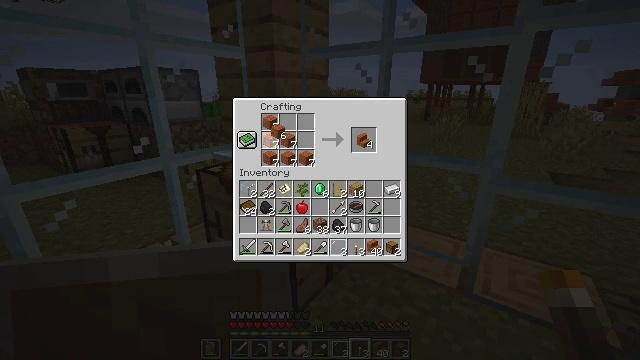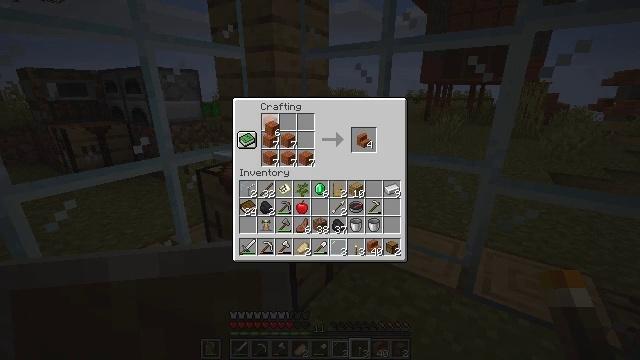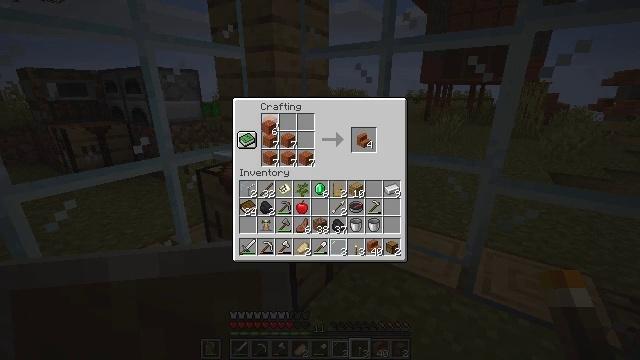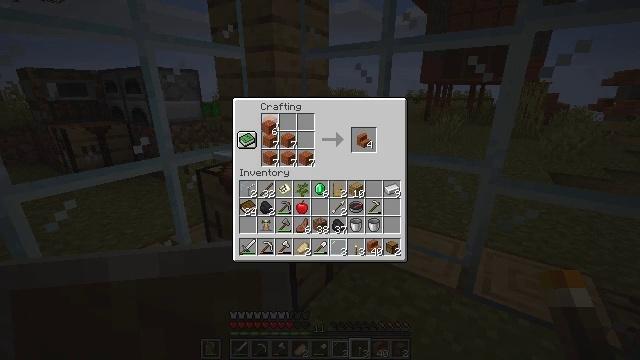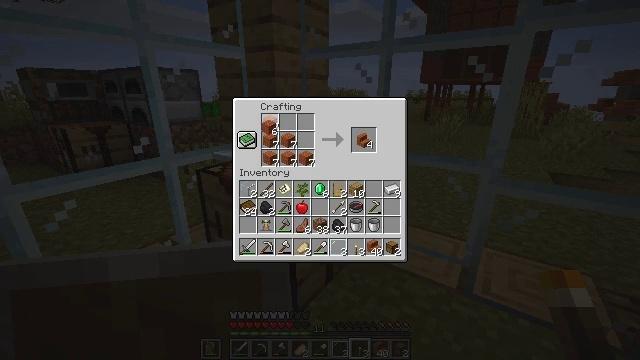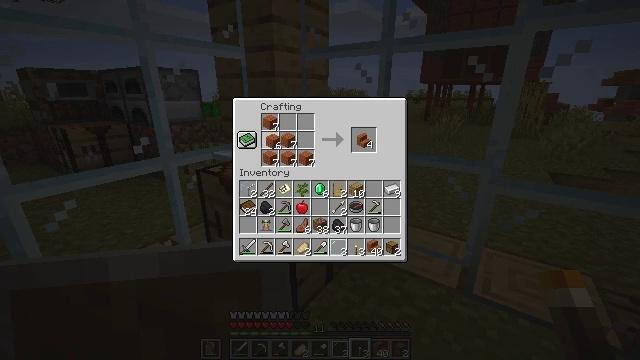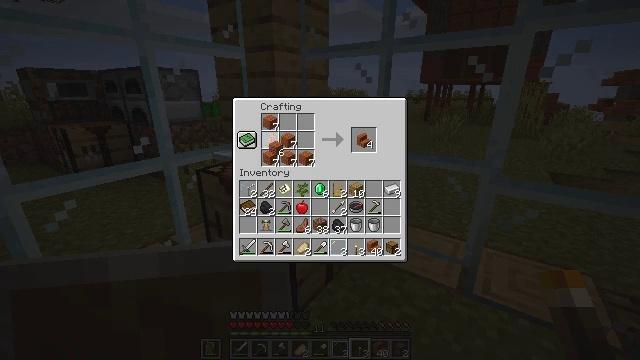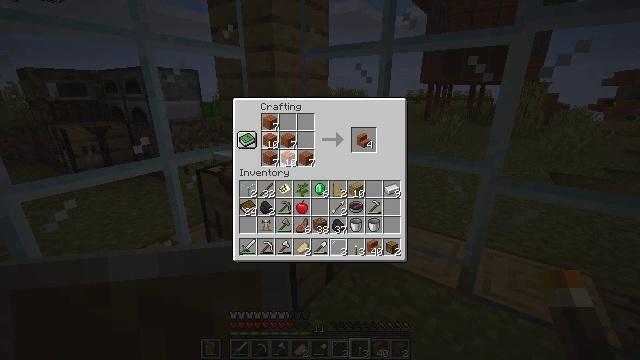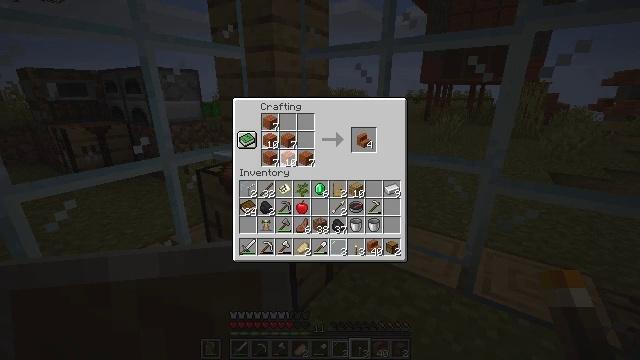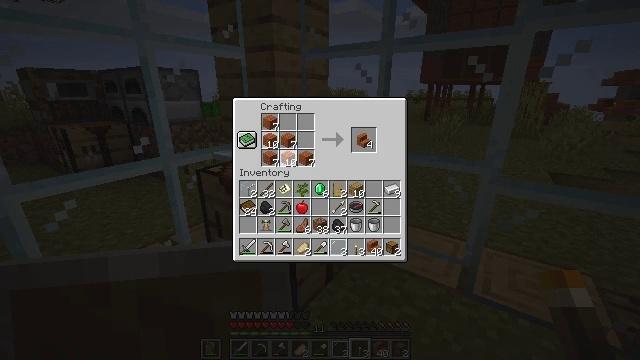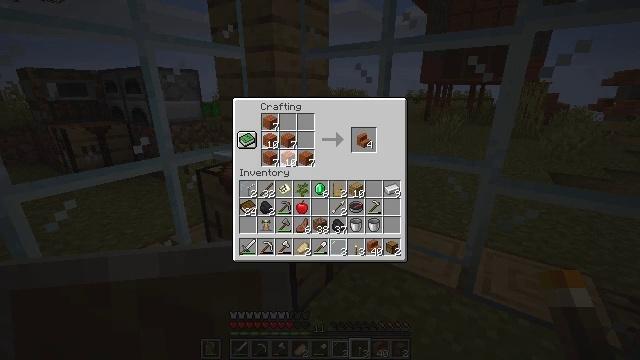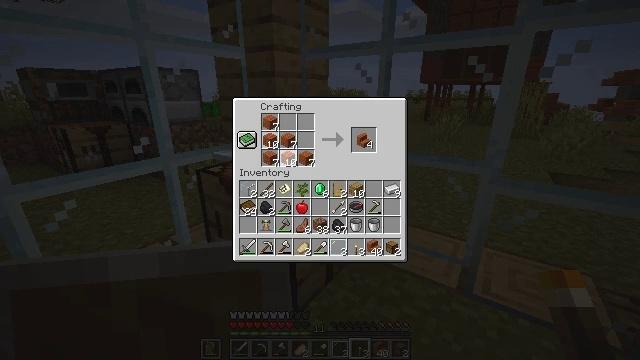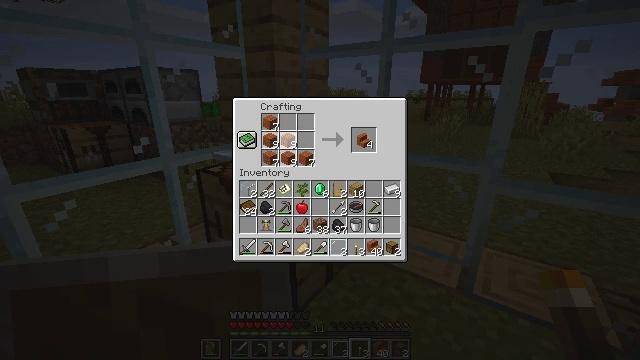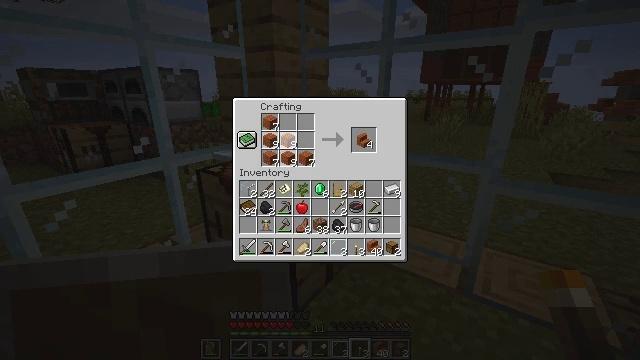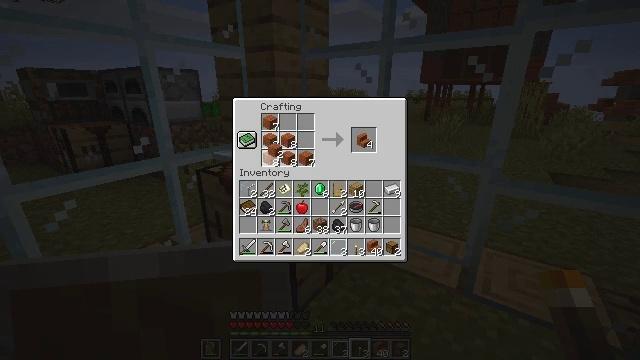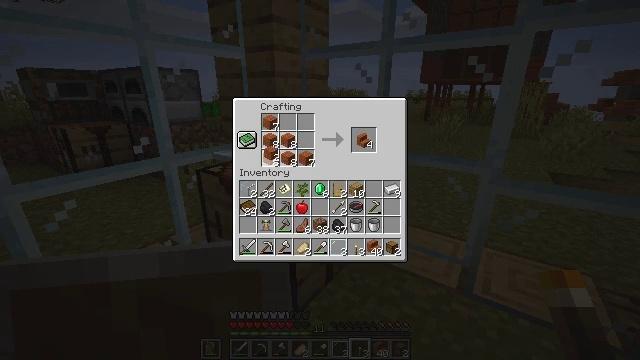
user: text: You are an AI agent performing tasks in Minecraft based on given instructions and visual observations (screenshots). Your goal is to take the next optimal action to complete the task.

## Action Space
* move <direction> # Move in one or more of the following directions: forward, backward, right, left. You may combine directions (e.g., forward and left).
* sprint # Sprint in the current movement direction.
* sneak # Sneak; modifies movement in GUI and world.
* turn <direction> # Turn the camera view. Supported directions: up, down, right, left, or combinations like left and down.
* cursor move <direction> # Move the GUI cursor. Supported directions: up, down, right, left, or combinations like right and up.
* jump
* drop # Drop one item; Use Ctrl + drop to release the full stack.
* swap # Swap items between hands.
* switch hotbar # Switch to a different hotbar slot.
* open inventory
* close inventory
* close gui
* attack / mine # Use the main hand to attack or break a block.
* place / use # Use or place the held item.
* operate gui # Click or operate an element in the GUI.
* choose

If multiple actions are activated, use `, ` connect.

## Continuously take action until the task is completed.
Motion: motion action
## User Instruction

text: Make acacia stairs with acacia planks.
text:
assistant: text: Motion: no_op
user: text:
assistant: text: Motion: no_op
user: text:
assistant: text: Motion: operate gui
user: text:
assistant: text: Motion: operate gui
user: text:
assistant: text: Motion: cursor move down, operate gui
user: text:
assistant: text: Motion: cursor move down, operate gui
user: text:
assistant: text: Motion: operate gui
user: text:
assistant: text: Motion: operate gui
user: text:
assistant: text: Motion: operate gui
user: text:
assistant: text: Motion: operate gui
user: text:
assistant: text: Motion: operate gui
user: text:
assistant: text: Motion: operate gui
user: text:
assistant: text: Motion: operate gui
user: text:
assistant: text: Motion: cursor move left, operate gui
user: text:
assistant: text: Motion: operate gui
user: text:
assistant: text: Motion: operate gui
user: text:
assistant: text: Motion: operate gui
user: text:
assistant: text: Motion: cursor move right, operate gui
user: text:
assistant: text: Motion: operate gui
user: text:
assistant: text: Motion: operate gui
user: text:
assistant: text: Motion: operate gui
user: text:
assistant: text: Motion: operate gui
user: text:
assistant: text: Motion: cursor move right and down, operate gui
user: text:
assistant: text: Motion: operate gui
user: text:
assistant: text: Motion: operate gui
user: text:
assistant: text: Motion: operate gui
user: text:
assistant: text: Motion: operate gui
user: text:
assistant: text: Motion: cursor move left and up, operate gui
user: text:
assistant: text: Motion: cursor move left and up, operate gui
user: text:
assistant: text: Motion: operate gui